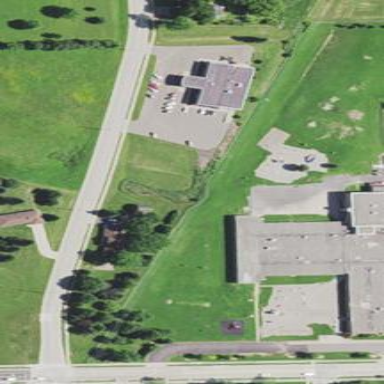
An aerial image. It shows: School building.